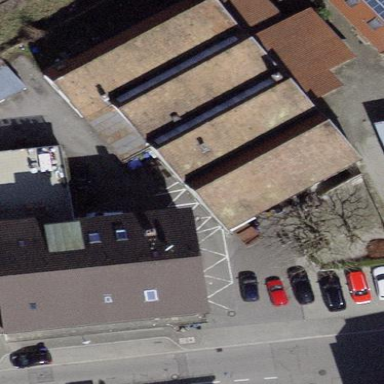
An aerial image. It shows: Retail building.